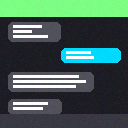
Screen state: on